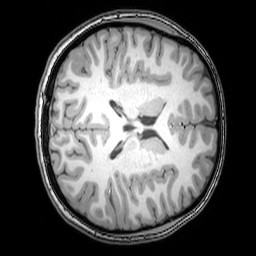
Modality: T1w
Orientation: axial
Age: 20
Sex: female
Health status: healthy
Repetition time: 0.081 s
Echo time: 0.037 s